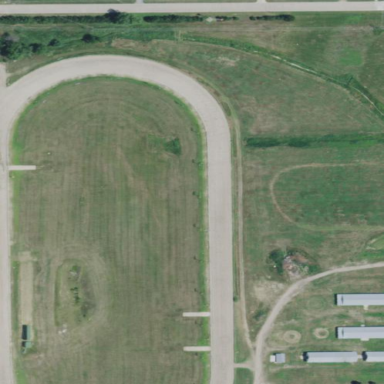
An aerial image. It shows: Stadium used for horse racing.